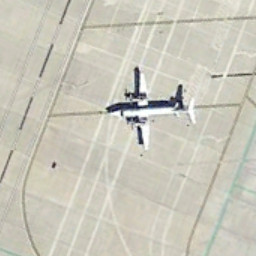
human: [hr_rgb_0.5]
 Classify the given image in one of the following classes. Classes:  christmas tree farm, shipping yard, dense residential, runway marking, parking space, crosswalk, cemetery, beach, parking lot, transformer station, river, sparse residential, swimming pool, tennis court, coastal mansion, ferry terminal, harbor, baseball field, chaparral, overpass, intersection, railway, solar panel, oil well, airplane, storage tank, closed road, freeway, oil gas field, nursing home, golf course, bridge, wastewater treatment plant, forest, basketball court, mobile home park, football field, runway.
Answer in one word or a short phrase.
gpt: airplane